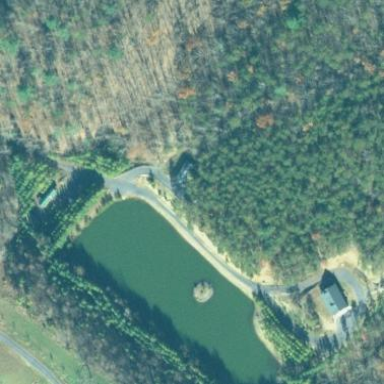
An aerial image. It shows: Pond with natural water.